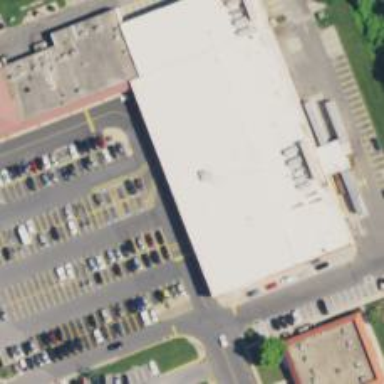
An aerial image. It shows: Supermarket.